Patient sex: M
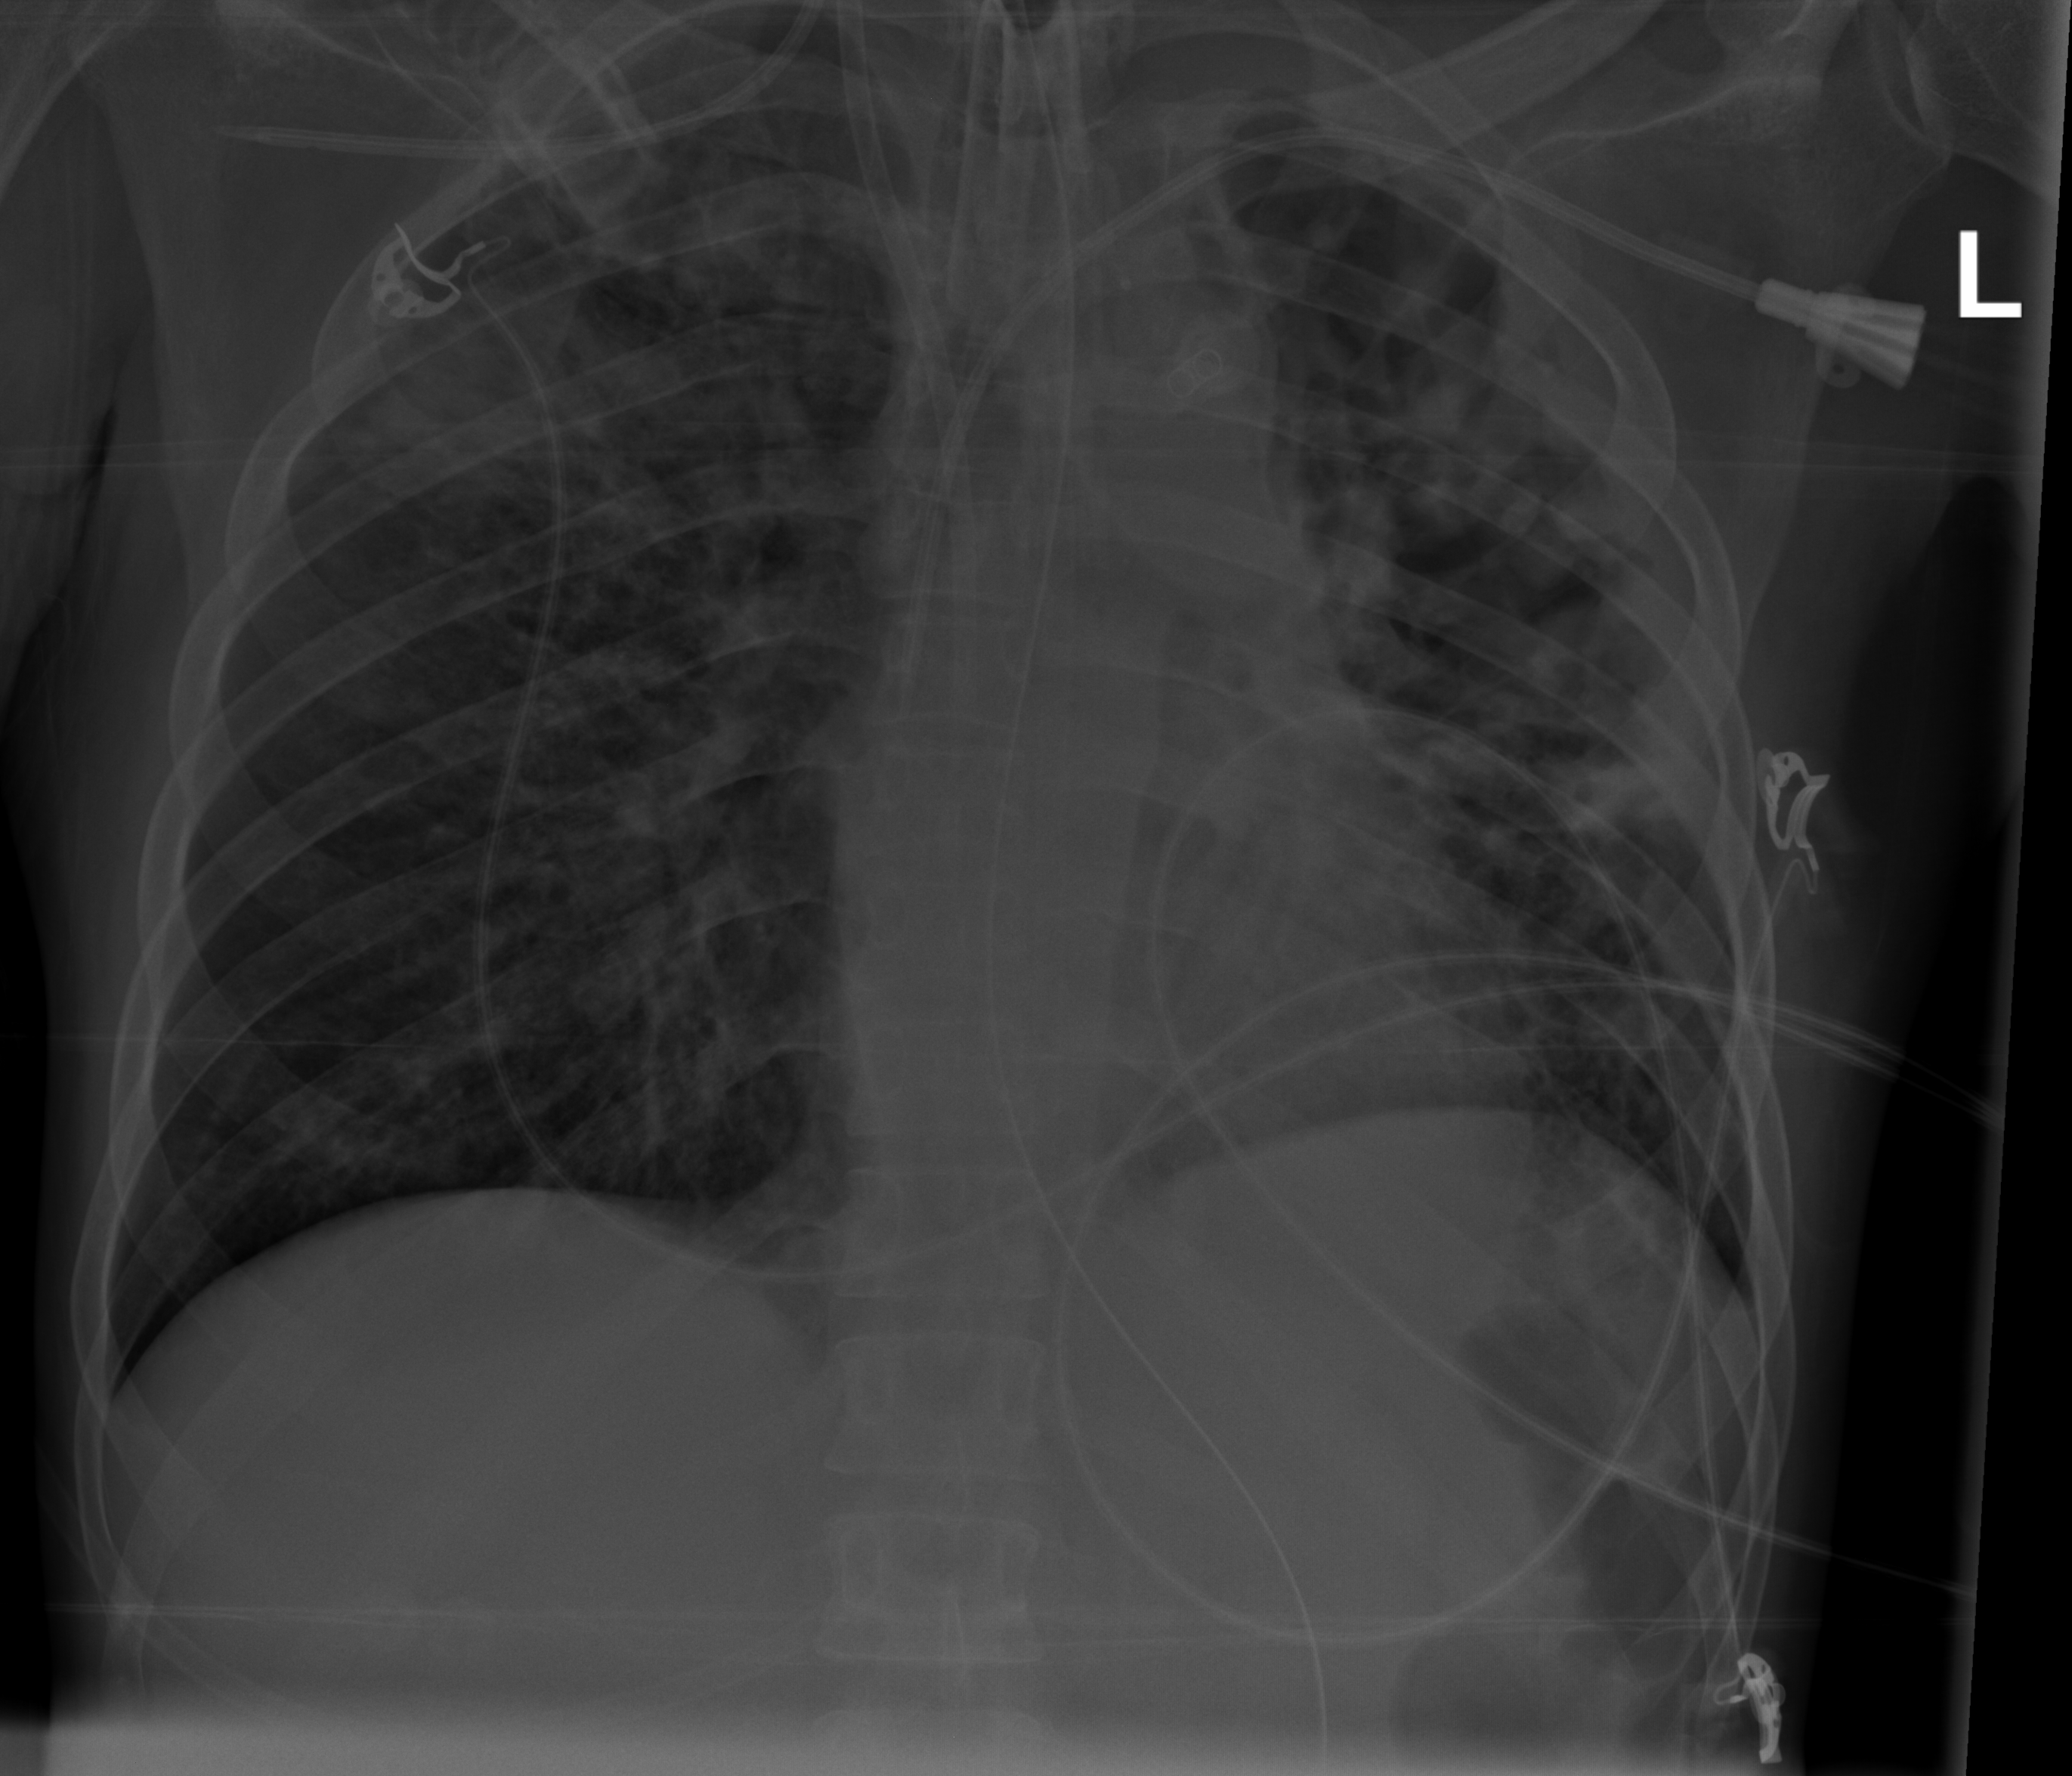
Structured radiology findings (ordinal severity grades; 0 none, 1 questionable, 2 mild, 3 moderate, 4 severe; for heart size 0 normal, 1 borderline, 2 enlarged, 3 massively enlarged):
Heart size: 0
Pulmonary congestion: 0
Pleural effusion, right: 0
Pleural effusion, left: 0
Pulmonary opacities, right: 2
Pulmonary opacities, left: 3
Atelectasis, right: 2
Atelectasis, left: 3